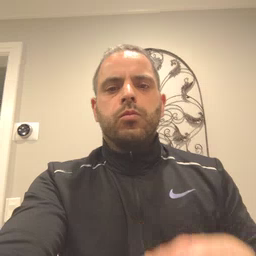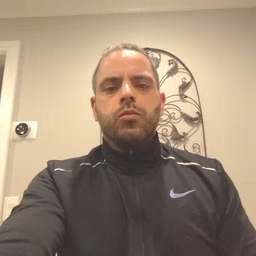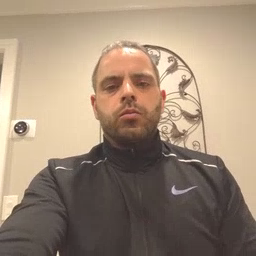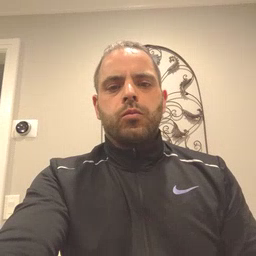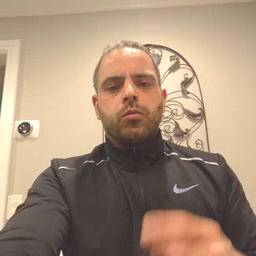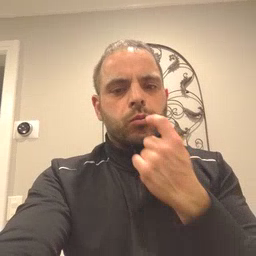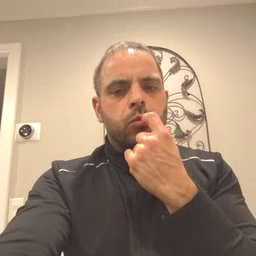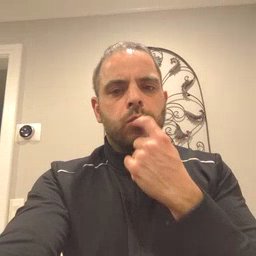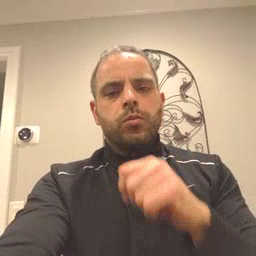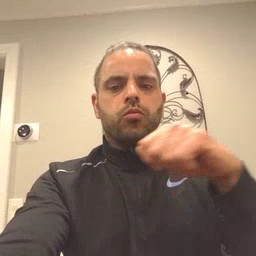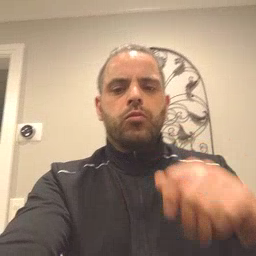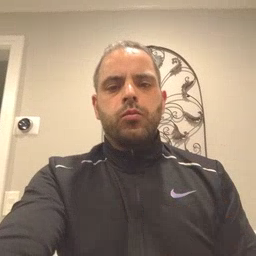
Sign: toothbrush